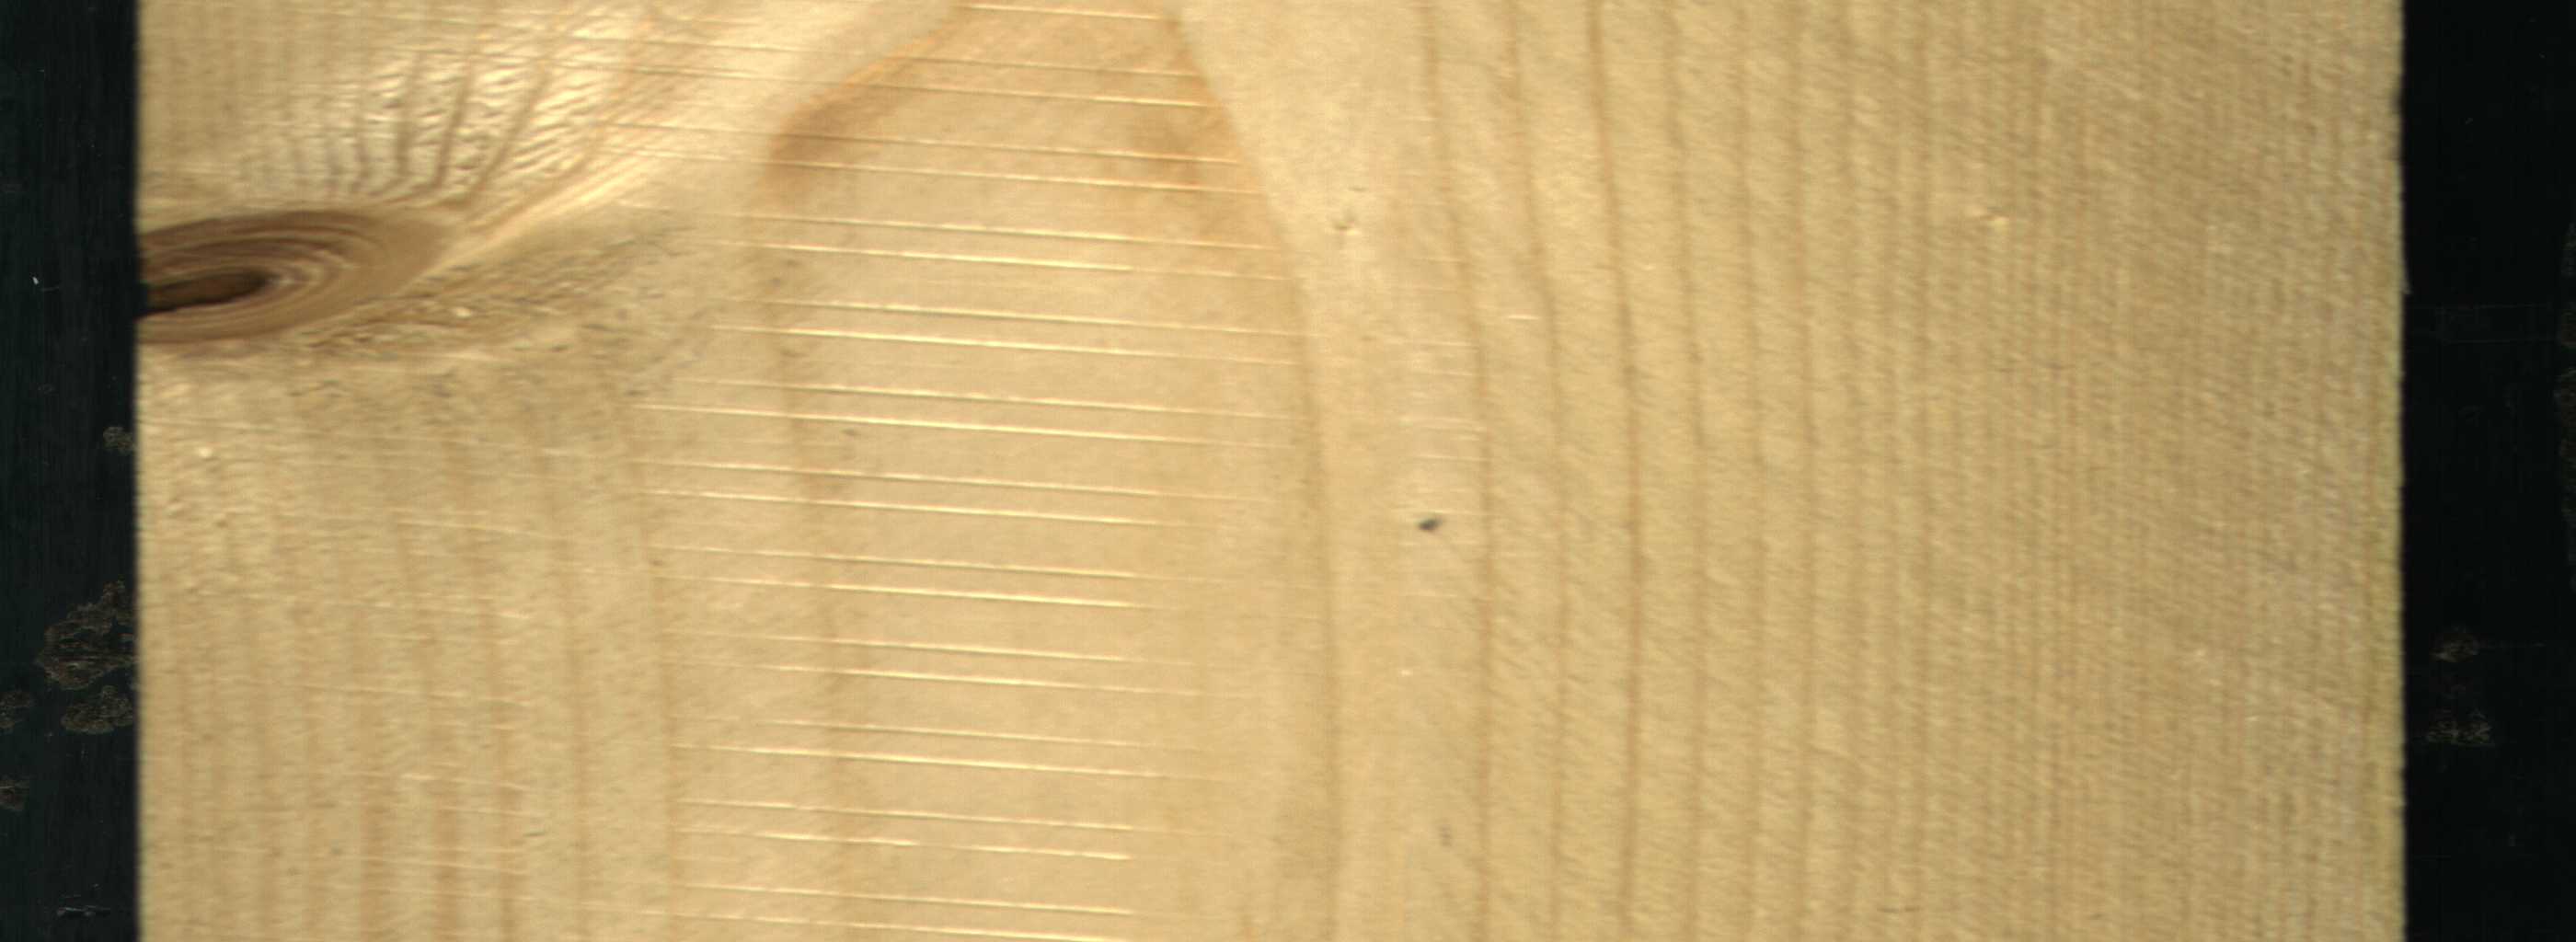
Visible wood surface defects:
Dead_Knot